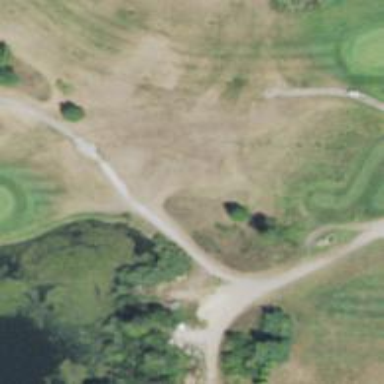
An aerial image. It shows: Path for golf carts.